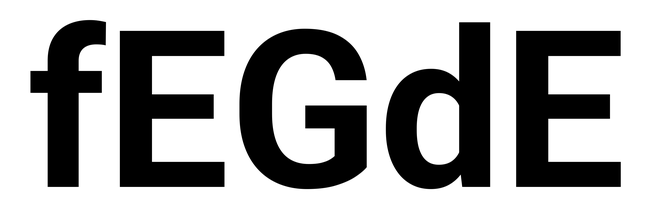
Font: Roboto_Bold